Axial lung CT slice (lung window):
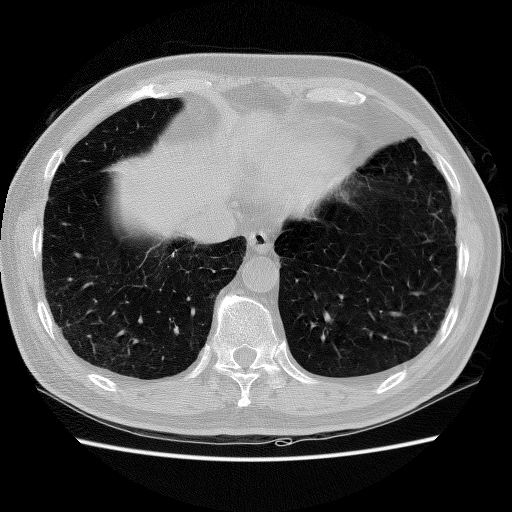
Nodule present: no